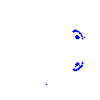
Particle: kaon